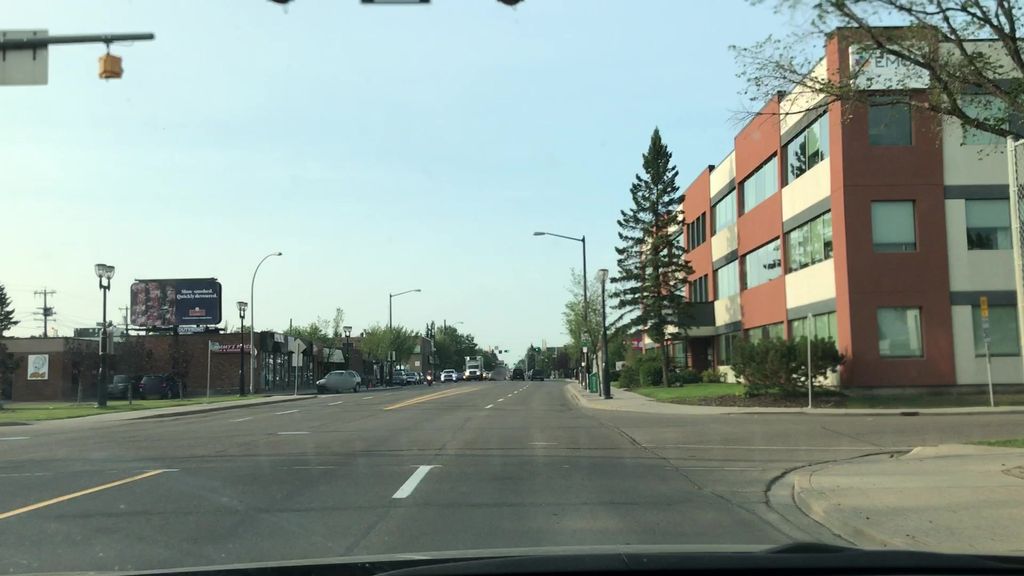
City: edmonton